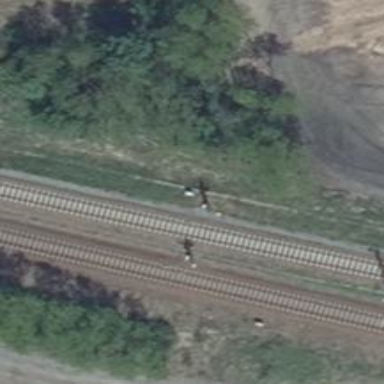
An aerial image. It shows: Railway signal.